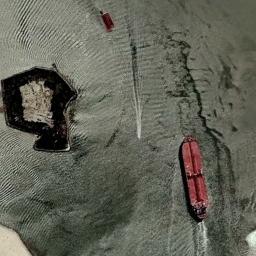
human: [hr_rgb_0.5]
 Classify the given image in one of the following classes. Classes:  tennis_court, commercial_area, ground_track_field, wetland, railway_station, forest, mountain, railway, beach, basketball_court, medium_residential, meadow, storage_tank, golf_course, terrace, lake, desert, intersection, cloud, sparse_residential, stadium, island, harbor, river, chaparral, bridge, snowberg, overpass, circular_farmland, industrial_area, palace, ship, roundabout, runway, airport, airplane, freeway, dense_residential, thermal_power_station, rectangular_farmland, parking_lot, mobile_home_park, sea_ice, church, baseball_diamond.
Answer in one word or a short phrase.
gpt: ship